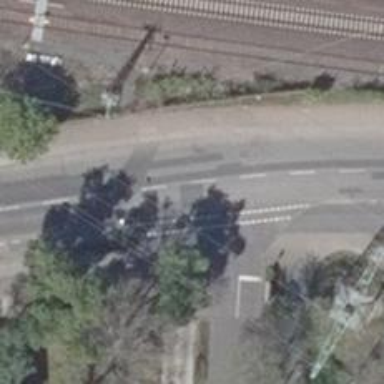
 featuring sidewalks on both sides and separate cycle track with asphalt surface on the left."